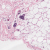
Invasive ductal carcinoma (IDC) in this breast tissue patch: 0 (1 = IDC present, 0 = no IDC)